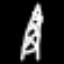
Label: The Eiffel Tower